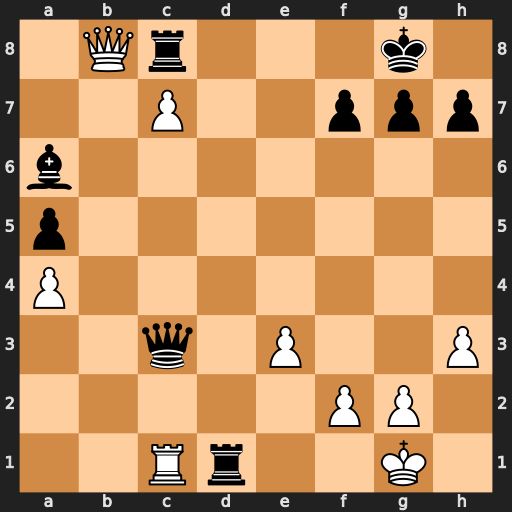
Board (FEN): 1Qr3k1/2P2ppp/b7/p7/P7/2q1P2P/5PP1/2Rr2K1
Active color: w
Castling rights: -
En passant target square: -
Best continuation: Rxd1 Rf8 Rd8 Qc5 g3